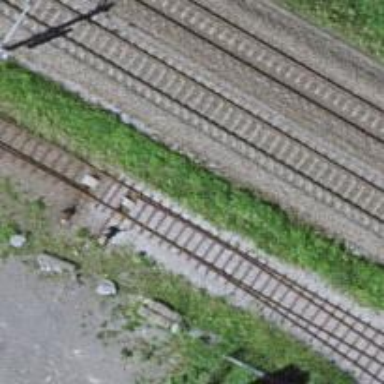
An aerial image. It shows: Railway switch.